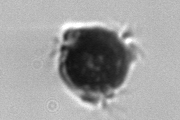
Label: Mesodinium